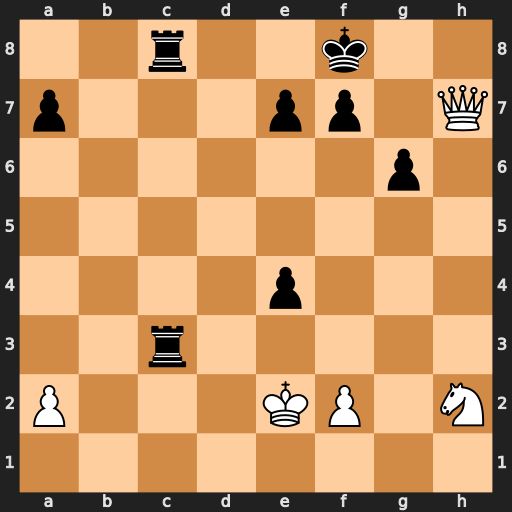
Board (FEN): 2r2k2/p3pp1Q/6p1/8/4p3/2r5/P3KP1N/8
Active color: w
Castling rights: -
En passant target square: -
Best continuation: Qh8#